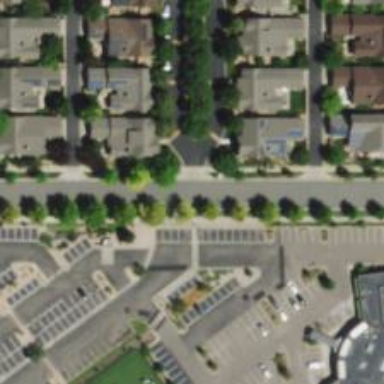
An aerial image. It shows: Living street.